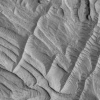
Atmospheric dust classification: not_dusty